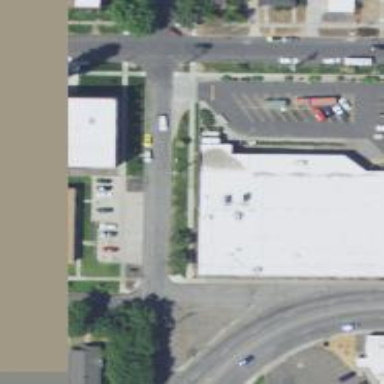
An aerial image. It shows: Retail building housing supermarket.